Question: I am trying to create a login view with user id and password. I want to have them enclosed in a box. I tried group table view but it looked different. I am trying to have view like below. Can any one please guide me.
Thanks

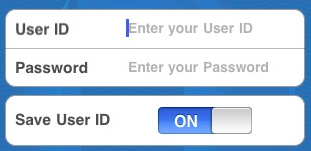
Answer: Use a grouped style for a tableview. Set the background color to blue (you can match the color later). Create 2 sections, the first with 2 cells the second with 1 cell. Set the background color of the cells to white. Add the correct UI elements and you're done.
To match the color exactly, there is a great utility called "DigitalColor Meter" located in Applications/Utilities/ that can get the RGB for anything on your screen.